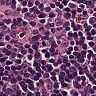
Metastatic tissue present: no